Question: CONSIDER:
I sign a receipt for a pizza at the pizzeria and receive a copy of it. I take that receipt home and log it in Quicken. Does the data object representing the receipt most appropriately appear at the point I sign (create the object) or at the point where I log it into Quicken (finish with the object). Here's how I ~think~ it would work...

In significantly more complex documents, is it appropriate to have a duplicate instance of the receipt in each swimlane? What would the most appropriate notation be?
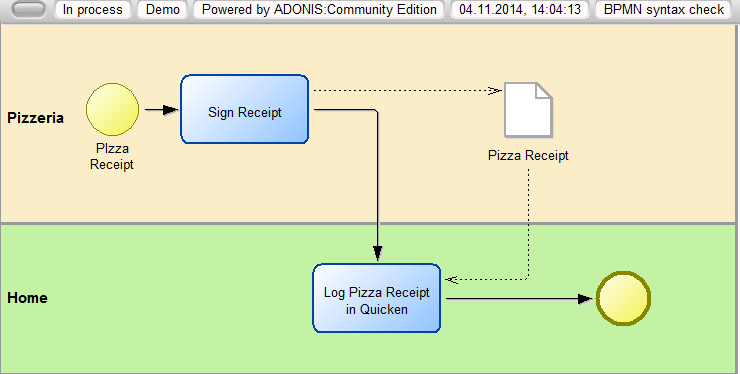
Answer: The usage of a data object just as shown in your diagram is .
Displaying Data Objects is kind of optional in BPMN. This means, you may decide to show important aspects, but need not display all data involved: just because you don't show a certain aspect, it doesn't mean it's not there. Furthermore you may show only the point of change (similar to create/update/delete) (by showing an associaton pointing to a data object) as well as only the point(s) of consumation (read) (by showing an association pointing from a data object).
In significantly more complex diagrams, I would recommend to only show the most crucial data aspects, because more than that is a significant problem for the overall readability. Unexperienced readers will mix up sequence flows and data associations, which really mean something very different. As a tendency, I would therefore also recommend to show only one side of the two mentioned (either creation/change or consumation) and would duplicate objects in favor of readability, but only IF they are really important enough to be shown at many places. In my mind, this is seldom the case.